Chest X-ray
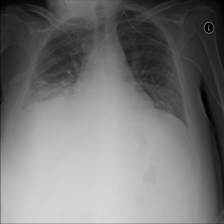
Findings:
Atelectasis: positive
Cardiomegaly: negative
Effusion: positive
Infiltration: positive
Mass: negative
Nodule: negative
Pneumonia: negative
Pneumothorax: negative
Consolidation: negative
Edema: negative
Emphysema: negative
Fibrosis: negative
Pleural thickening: negative
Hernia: negative